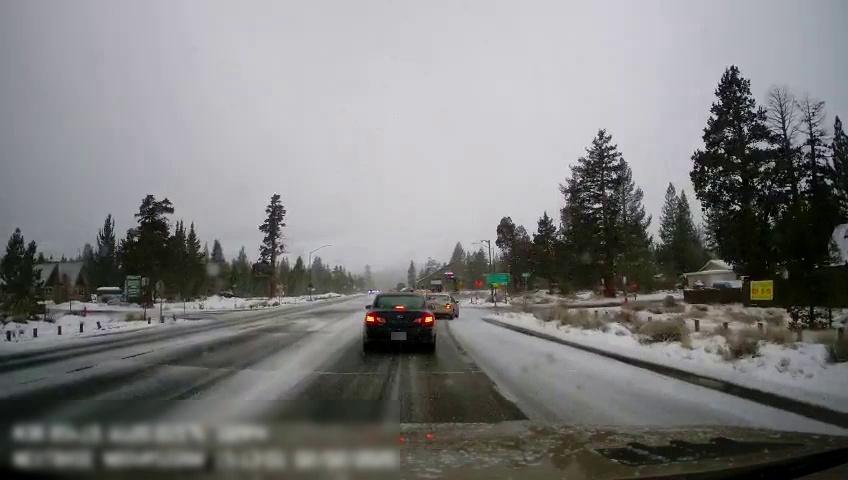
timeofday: Day
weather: Snowy
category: Drivable Space
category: Vehicles | Truck
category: Vehicles | Car
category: Vehicles | Car
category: Vehicles | Truck
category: Vehicles | SUV
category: Traffic | Signs